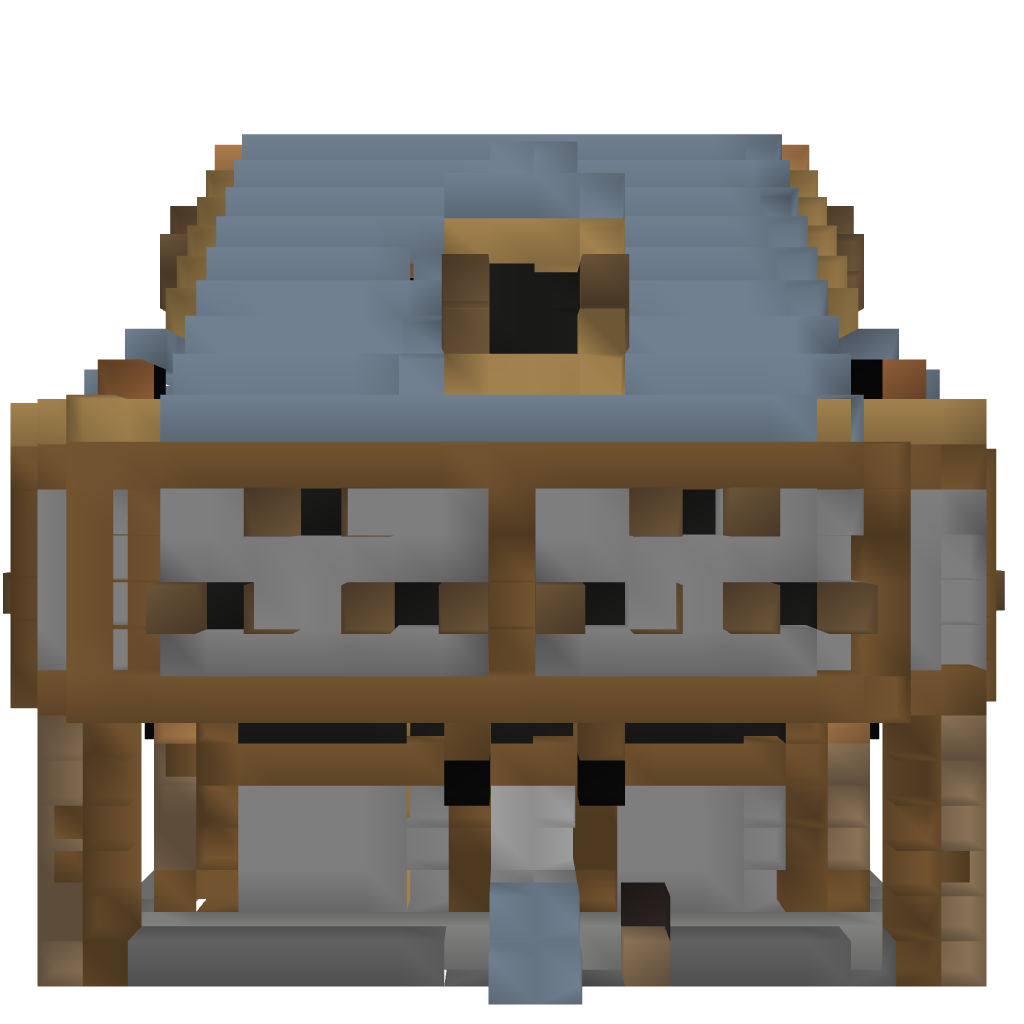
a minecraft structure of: RedHouse404